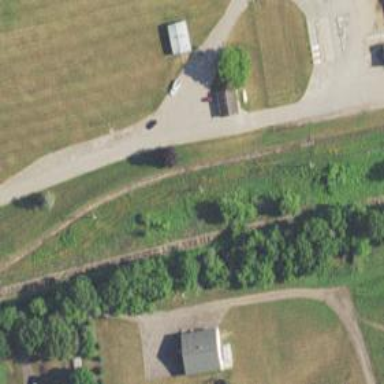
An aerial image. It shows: Abandoned railway siding.